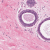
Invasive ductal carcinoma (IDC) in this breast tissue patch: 0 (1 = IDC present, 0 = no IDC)